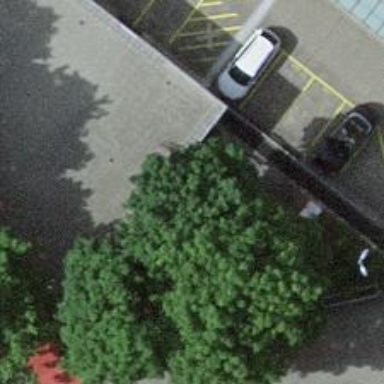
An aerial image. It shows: Urban tree with broadleaved evergreen leaves.